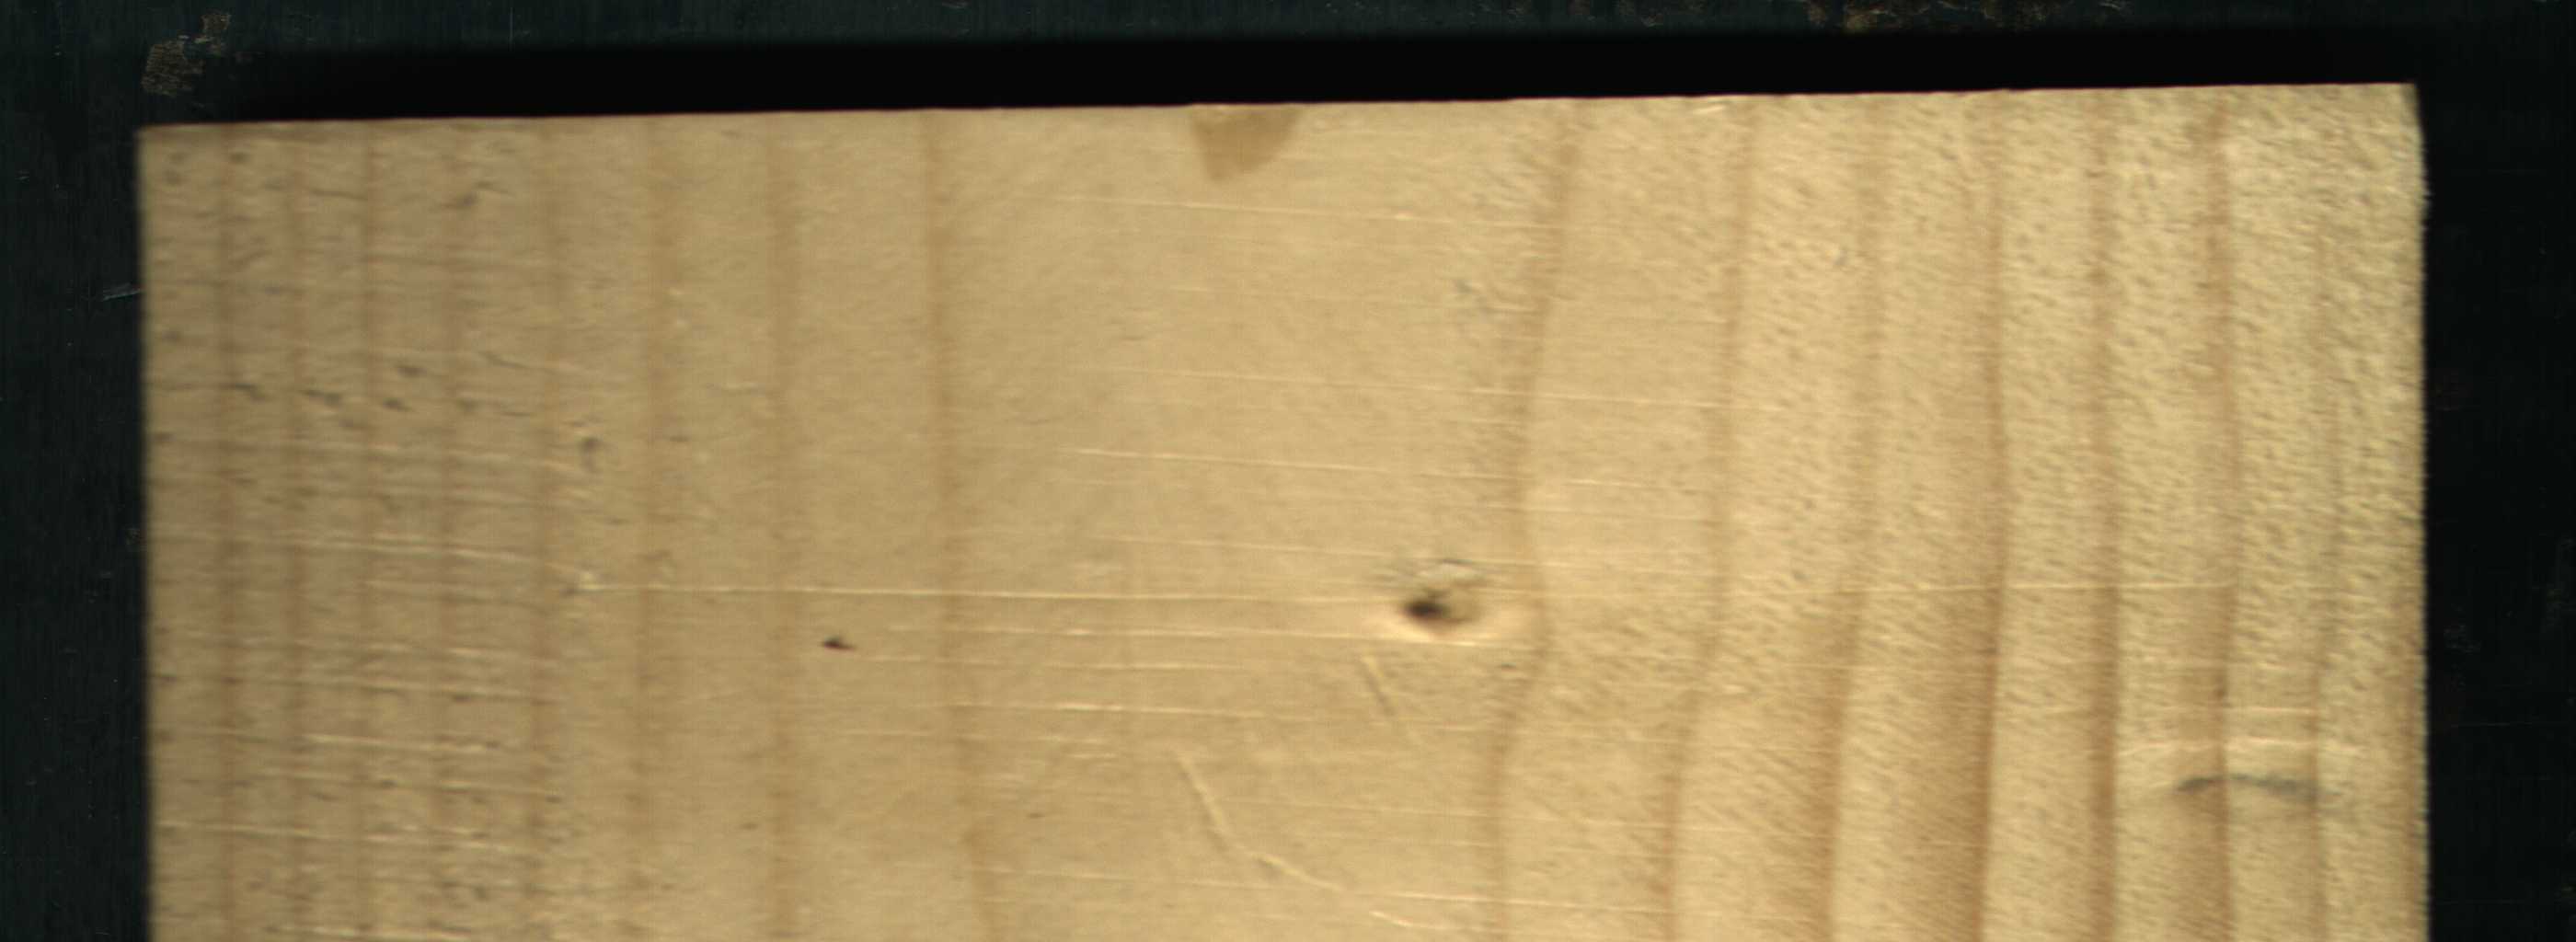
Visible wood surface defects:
Live_Knot